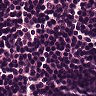
Metastatic tissue present: no